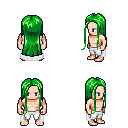
a pixel art fantasy rpg character, male body template, human, light skin, white cape, white pants, green extra-long hairstyle, four views (front, back, left, right), 2x2 character sprite sheet, small pixel art, hard edges, no anti-aliasing